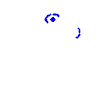
Particle: electron